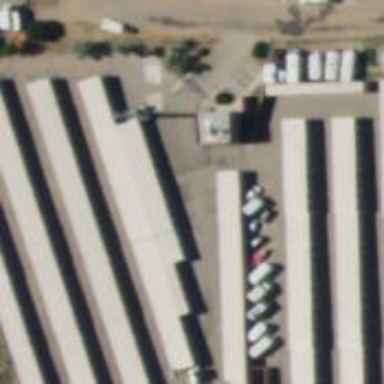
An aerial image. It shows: Storage rental shop.